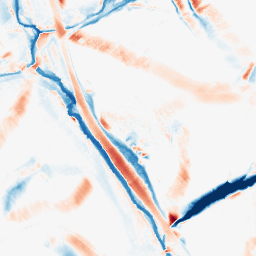
Category: morphological
Decomposition family: morphological_diamond
Decomposition parameters: operation: average
radius: 15
Upsampling method: sinc_hamming
Upsampling parameters: scale: 2
kernel_size: 16
Upsampling scale: 2